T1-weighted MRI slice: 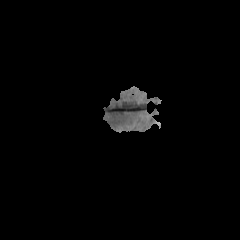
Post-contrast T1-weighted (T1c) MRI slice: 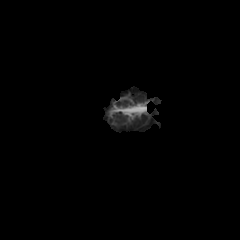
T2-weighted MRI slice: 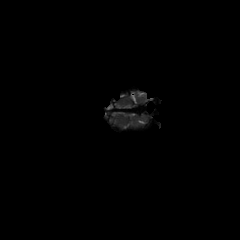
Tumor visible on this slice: no